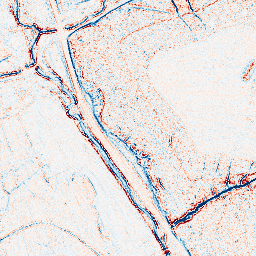
Category: edge_preserving
Decomposition family: bilateral
Decomposition parameters: d: 5
sigma_color: 100
sigma_space: 50
Upsampling method: sinc_hamming
Upsampling parameters: scale: 2
kernel_size: 8
Upsampling scale: 2